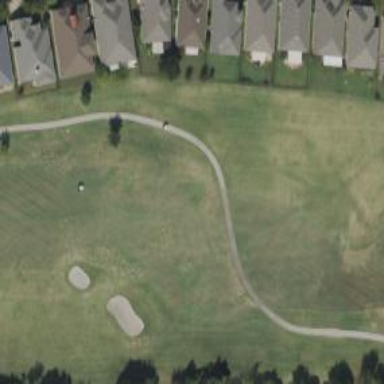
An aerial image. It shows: Path designated for golf carts.